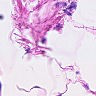
Metastatic tissue present: no